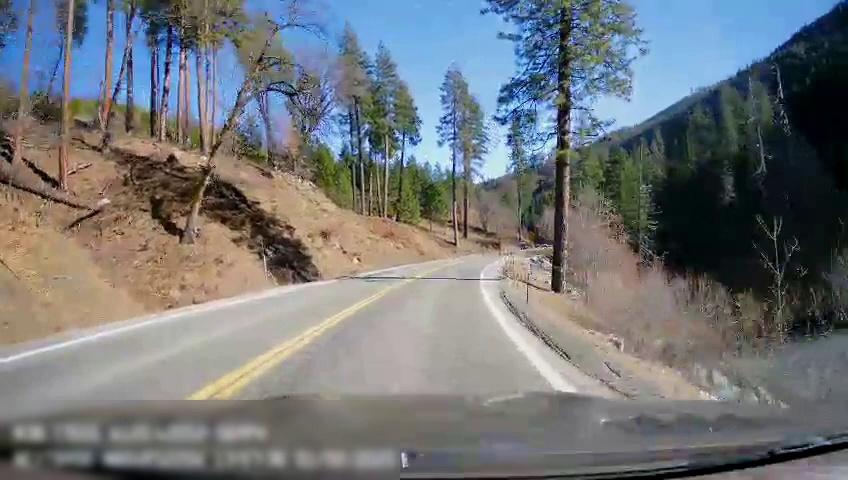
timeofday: Day
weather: Sunny
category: Drivable Space
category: Drivable Space
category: Lanes | Opposite Lane
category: Lanes | Current Lane
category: Lanes | Opposite Lane
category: Lanes | Current Lane